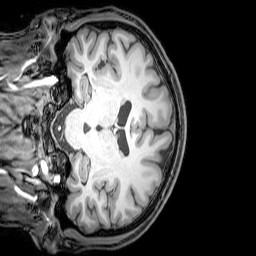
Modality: T1w
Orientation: coronal
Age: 20
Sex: male
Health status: healthy
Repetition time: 0.081 s
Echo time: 0.037 s